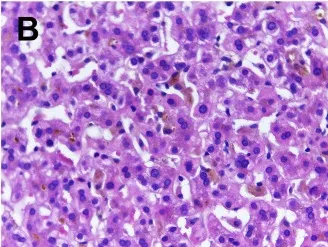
Extensive cholestasis of hepatocytes and the formation of bile embolism were better observed at a higher magnification in the centrilobular zone 3 on (B) (H&E x 400).
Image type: pathology (h&e)